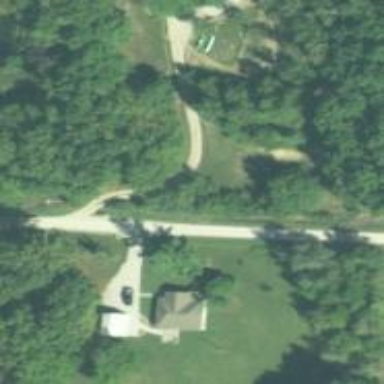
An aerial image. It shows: Driveway.